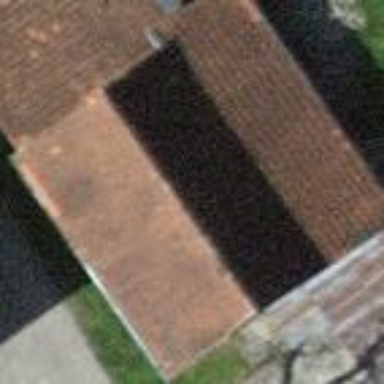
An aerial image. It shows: Shed building.